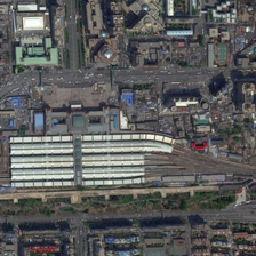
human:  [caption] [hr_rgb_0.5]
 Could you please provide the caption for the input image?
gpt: There is a row of residential areas beside the street.

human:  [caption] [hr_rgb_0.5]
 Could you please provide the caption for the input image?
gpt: There are rows of residential areas near the road.

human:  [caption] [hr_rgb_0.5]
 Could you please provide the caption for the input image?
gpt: There are rows of residential areas beside the road.

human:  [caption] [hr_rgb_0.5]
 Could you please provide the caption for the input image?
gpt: The roadside is lined with residential areas.

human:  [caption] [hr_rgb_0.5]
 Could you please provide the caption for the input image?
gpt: There is a row of residential areas along the road.